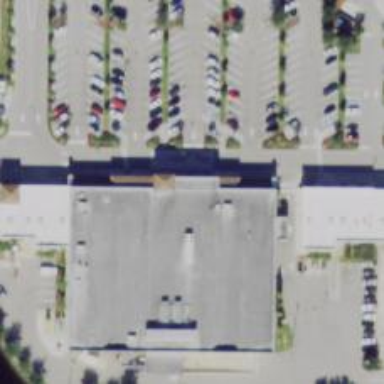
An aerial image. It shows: Supermarket.